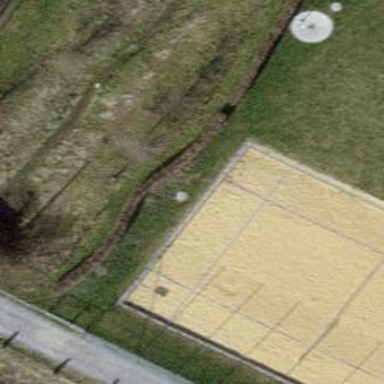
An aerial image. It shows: Hedge barrier.